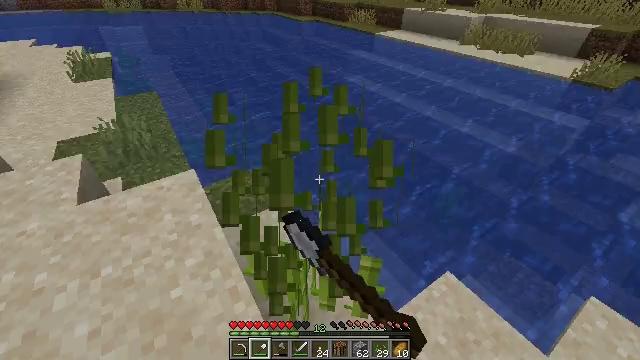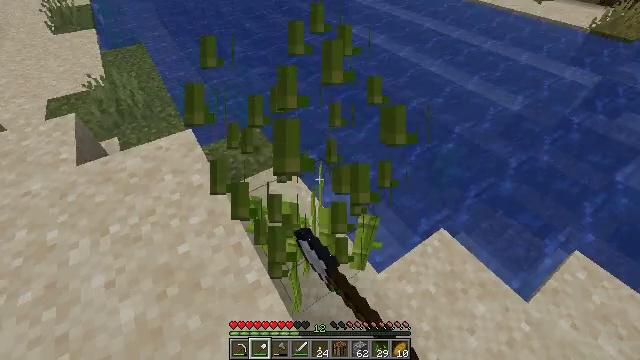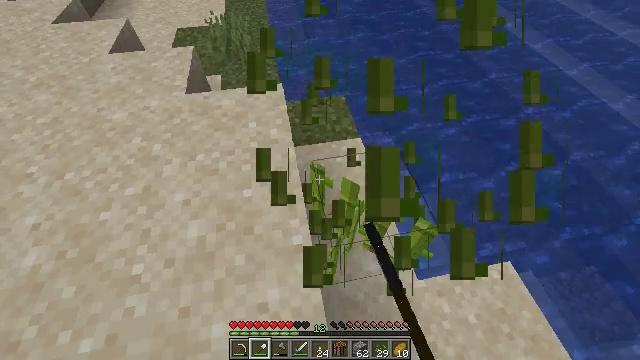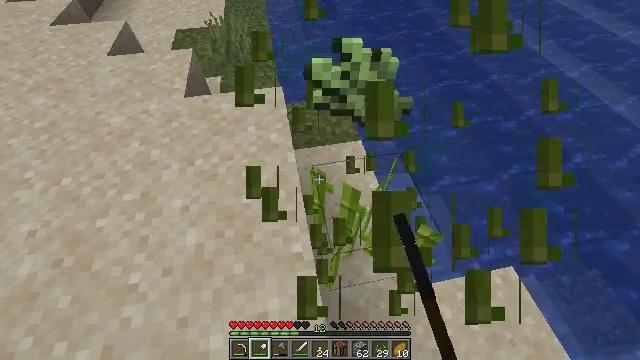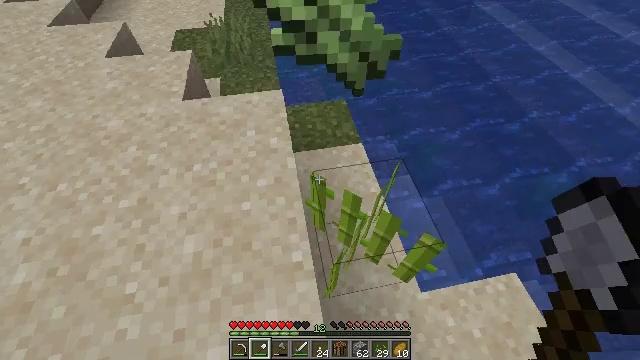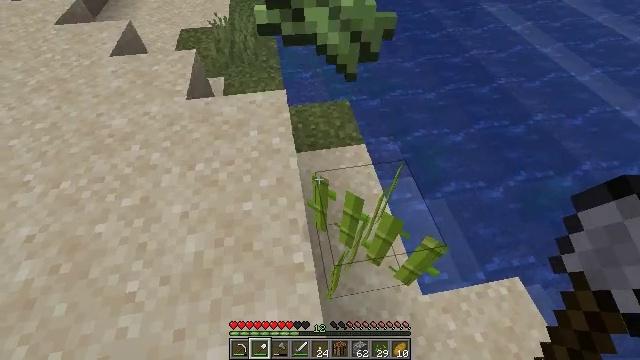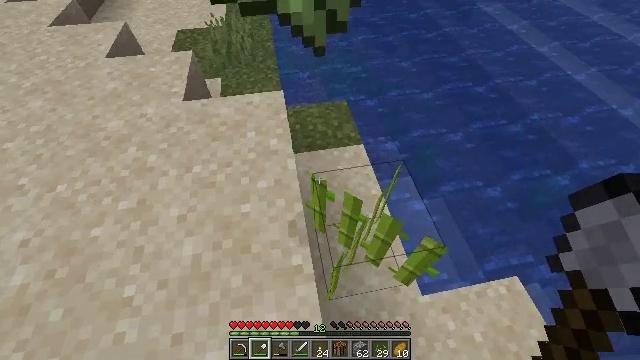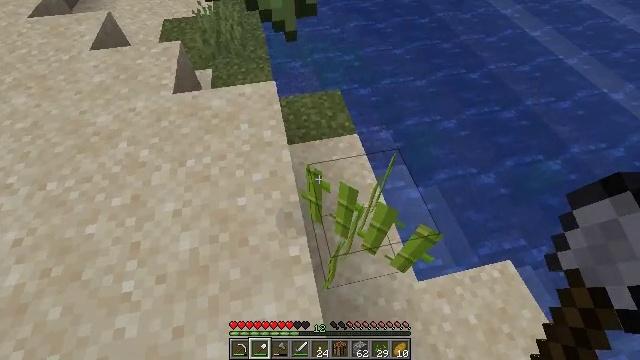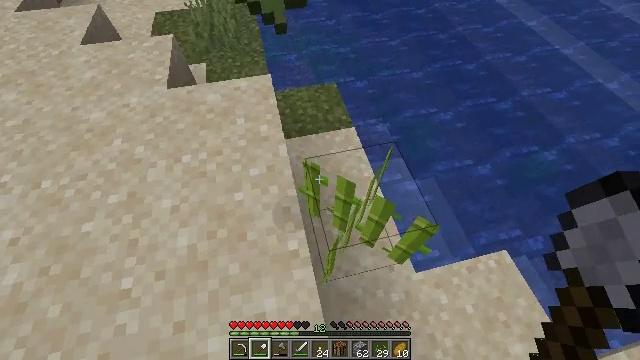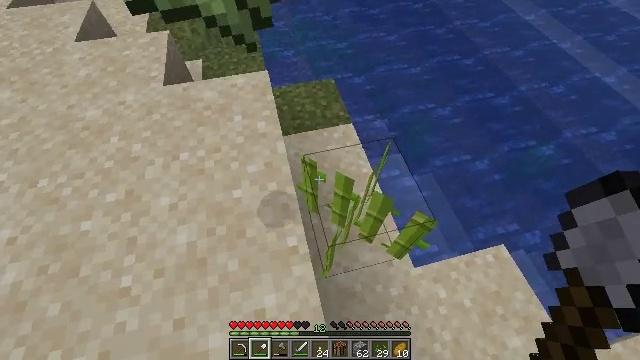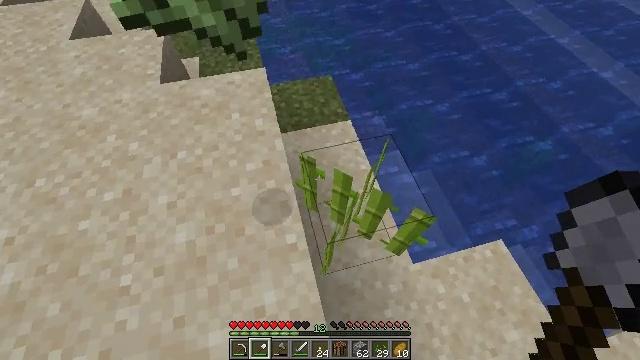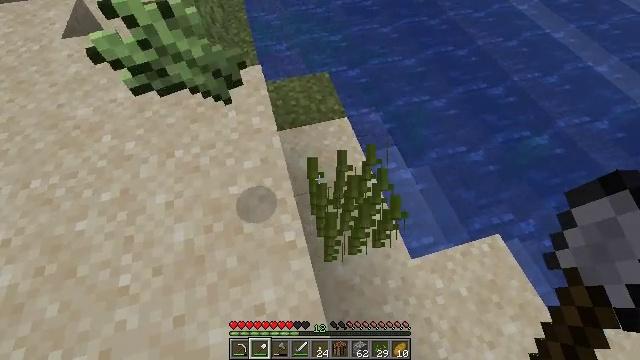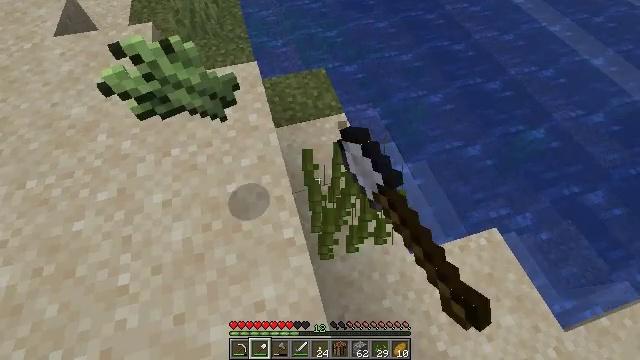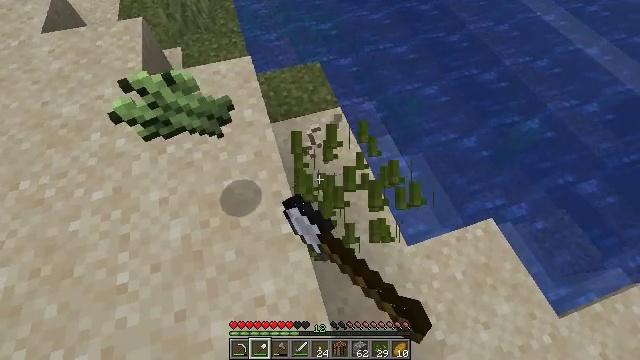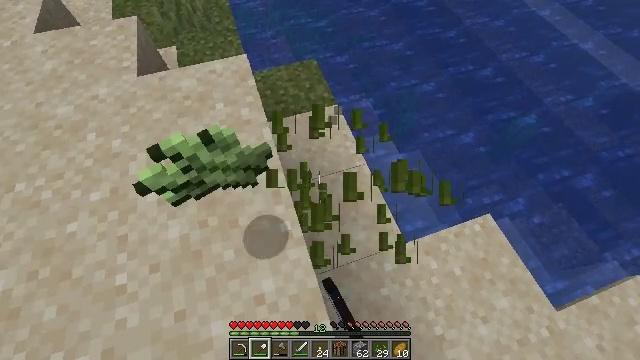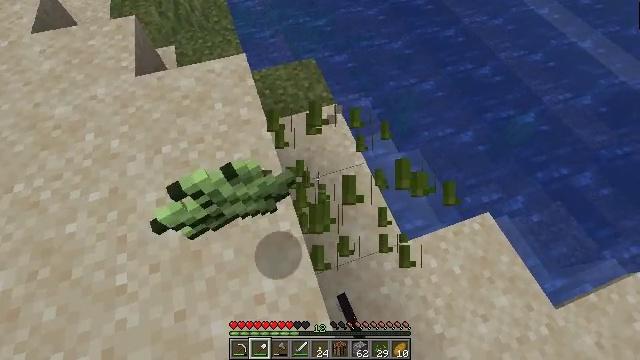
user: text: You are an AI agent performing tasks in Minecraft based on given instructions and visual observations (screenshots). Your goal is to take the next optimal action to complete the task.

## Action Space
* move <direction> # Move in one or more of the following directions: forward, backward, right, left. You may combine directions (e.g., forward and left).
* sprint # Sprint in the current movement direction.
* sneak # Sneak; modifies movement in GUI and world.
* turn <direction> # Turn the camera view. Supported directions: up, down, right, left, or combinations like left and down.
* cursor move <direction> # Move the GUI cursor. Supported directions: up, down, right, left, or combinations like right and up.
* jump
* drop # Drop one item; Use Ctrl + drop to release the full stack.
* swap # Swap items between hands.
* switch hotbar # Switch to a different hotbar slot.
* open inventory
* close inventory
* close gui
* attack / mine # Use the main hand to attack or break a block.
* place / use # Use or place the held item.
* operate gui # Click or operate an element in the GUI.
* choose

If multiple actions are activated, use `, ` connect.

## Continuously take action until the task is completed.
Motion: motion action
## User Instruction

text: Harvest sugar cane from the plant.
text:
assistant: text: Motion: attack / mine
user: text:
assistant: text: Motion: move forward, turn left and down
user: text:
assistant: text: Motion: no_op
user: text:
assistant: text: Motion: no_op
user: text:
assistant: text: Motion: no_op
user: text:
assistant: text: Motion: no_op
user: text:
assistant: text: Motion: turn right and down
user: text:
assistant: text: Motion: turn right and down
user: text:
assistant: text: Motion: no_op
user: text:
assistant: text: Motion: no_op
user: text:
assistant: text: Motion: attack / mine
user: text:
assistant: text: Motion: attack / mine
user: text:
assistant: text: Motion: turn right and down, attack / mine
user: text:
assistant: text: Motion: no_op
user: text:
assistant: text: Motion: no_op
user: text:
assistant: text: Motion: no_op
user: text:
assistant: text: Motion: turn left
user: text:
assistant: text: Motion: turn left and up
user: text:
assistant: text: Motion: turn left and up
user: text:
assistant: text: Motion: move right, turn left
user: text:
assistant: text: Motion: move right
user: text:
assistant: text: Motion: move forward and move right, turn down
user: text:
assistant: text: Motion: move forward and move right, turn down
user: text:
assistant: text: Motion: move forward and move right, turn down
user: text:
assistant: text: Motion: move forward, turn left and down
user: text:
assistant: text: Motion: no_op
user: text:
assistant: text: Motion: turn left
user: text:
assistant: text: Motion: turn left and up
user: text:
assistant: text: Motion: turn left and up
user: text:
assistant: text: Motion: turn left and up